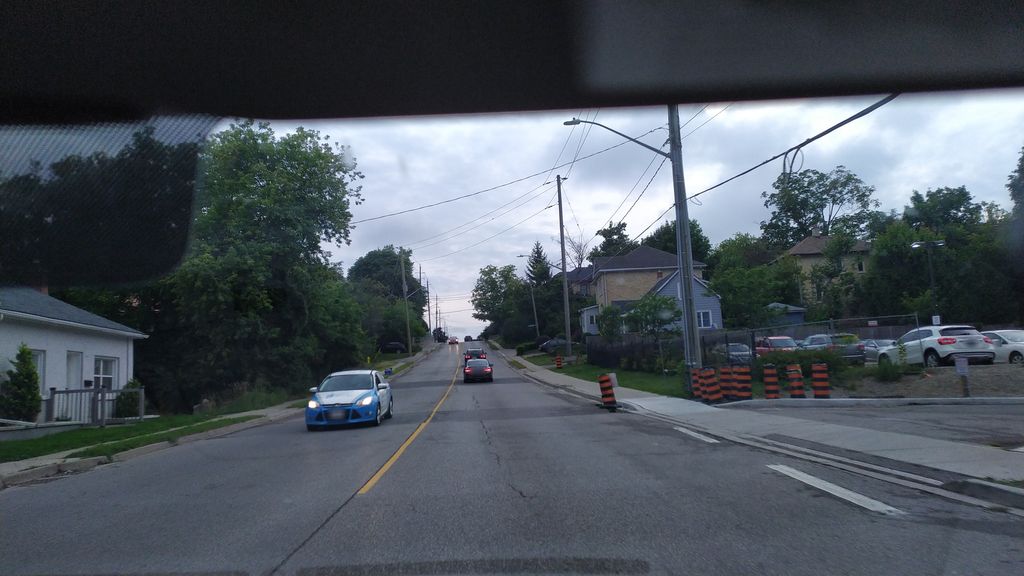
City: kitchener-waterloo